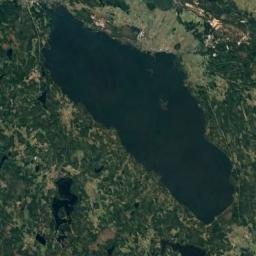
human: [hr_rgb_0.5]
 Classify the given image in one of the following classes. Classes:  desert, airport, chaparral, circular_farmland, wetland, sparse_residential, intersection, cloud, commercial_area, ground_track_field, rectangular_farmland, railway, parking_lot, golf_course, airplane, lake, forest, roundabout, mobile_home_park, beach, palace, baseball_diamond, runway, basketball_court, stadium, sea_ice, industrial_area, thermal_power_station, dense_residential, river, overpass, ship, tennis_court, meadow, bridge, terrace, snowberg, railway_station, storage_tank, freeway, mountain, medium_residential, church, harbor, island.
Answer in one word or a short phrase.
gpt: lake